Field crop: tomato
Growth stage: 2
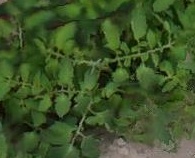
Species: tomato